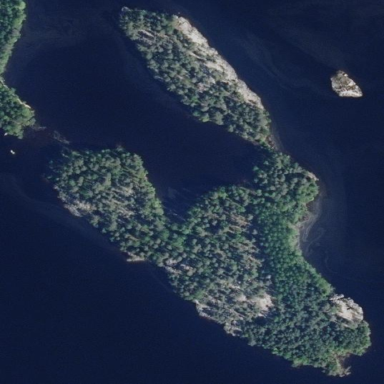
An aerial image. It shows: Islet surrounded by woodland.